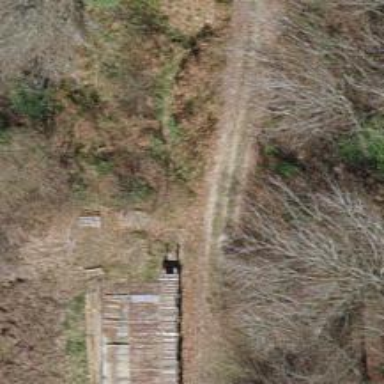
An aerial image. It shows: Bench.